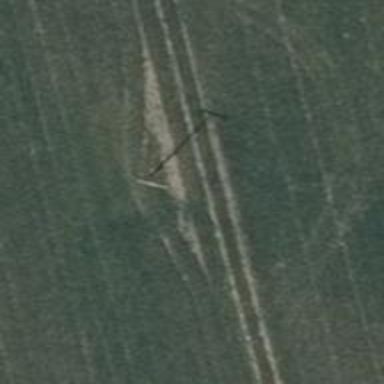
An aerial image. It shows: Power pole.